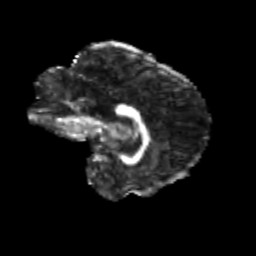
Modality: FA
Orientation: sagittal
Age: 20
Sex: female
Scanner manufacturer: siemens
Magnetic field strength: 3 T
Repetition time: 3.5 s
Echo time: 0.104 s